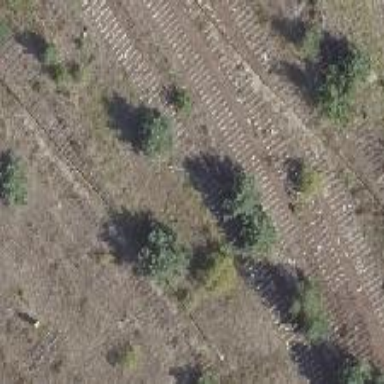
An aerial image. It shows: Abandoned railway.